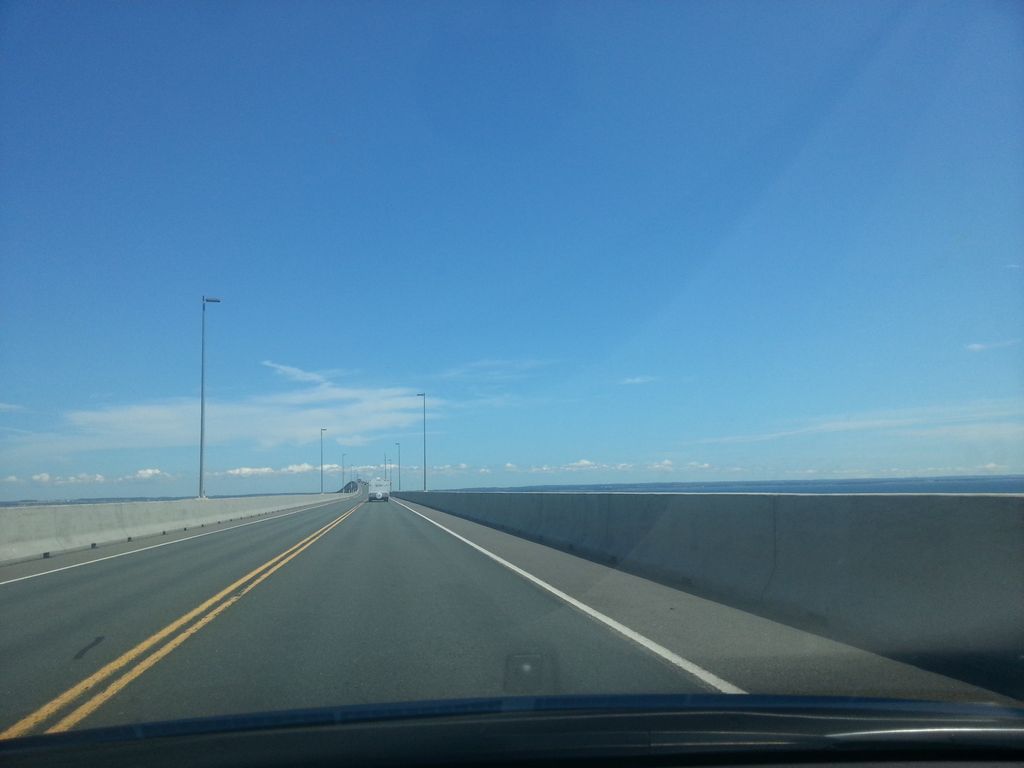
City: charlottetown